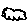
Label: cloud